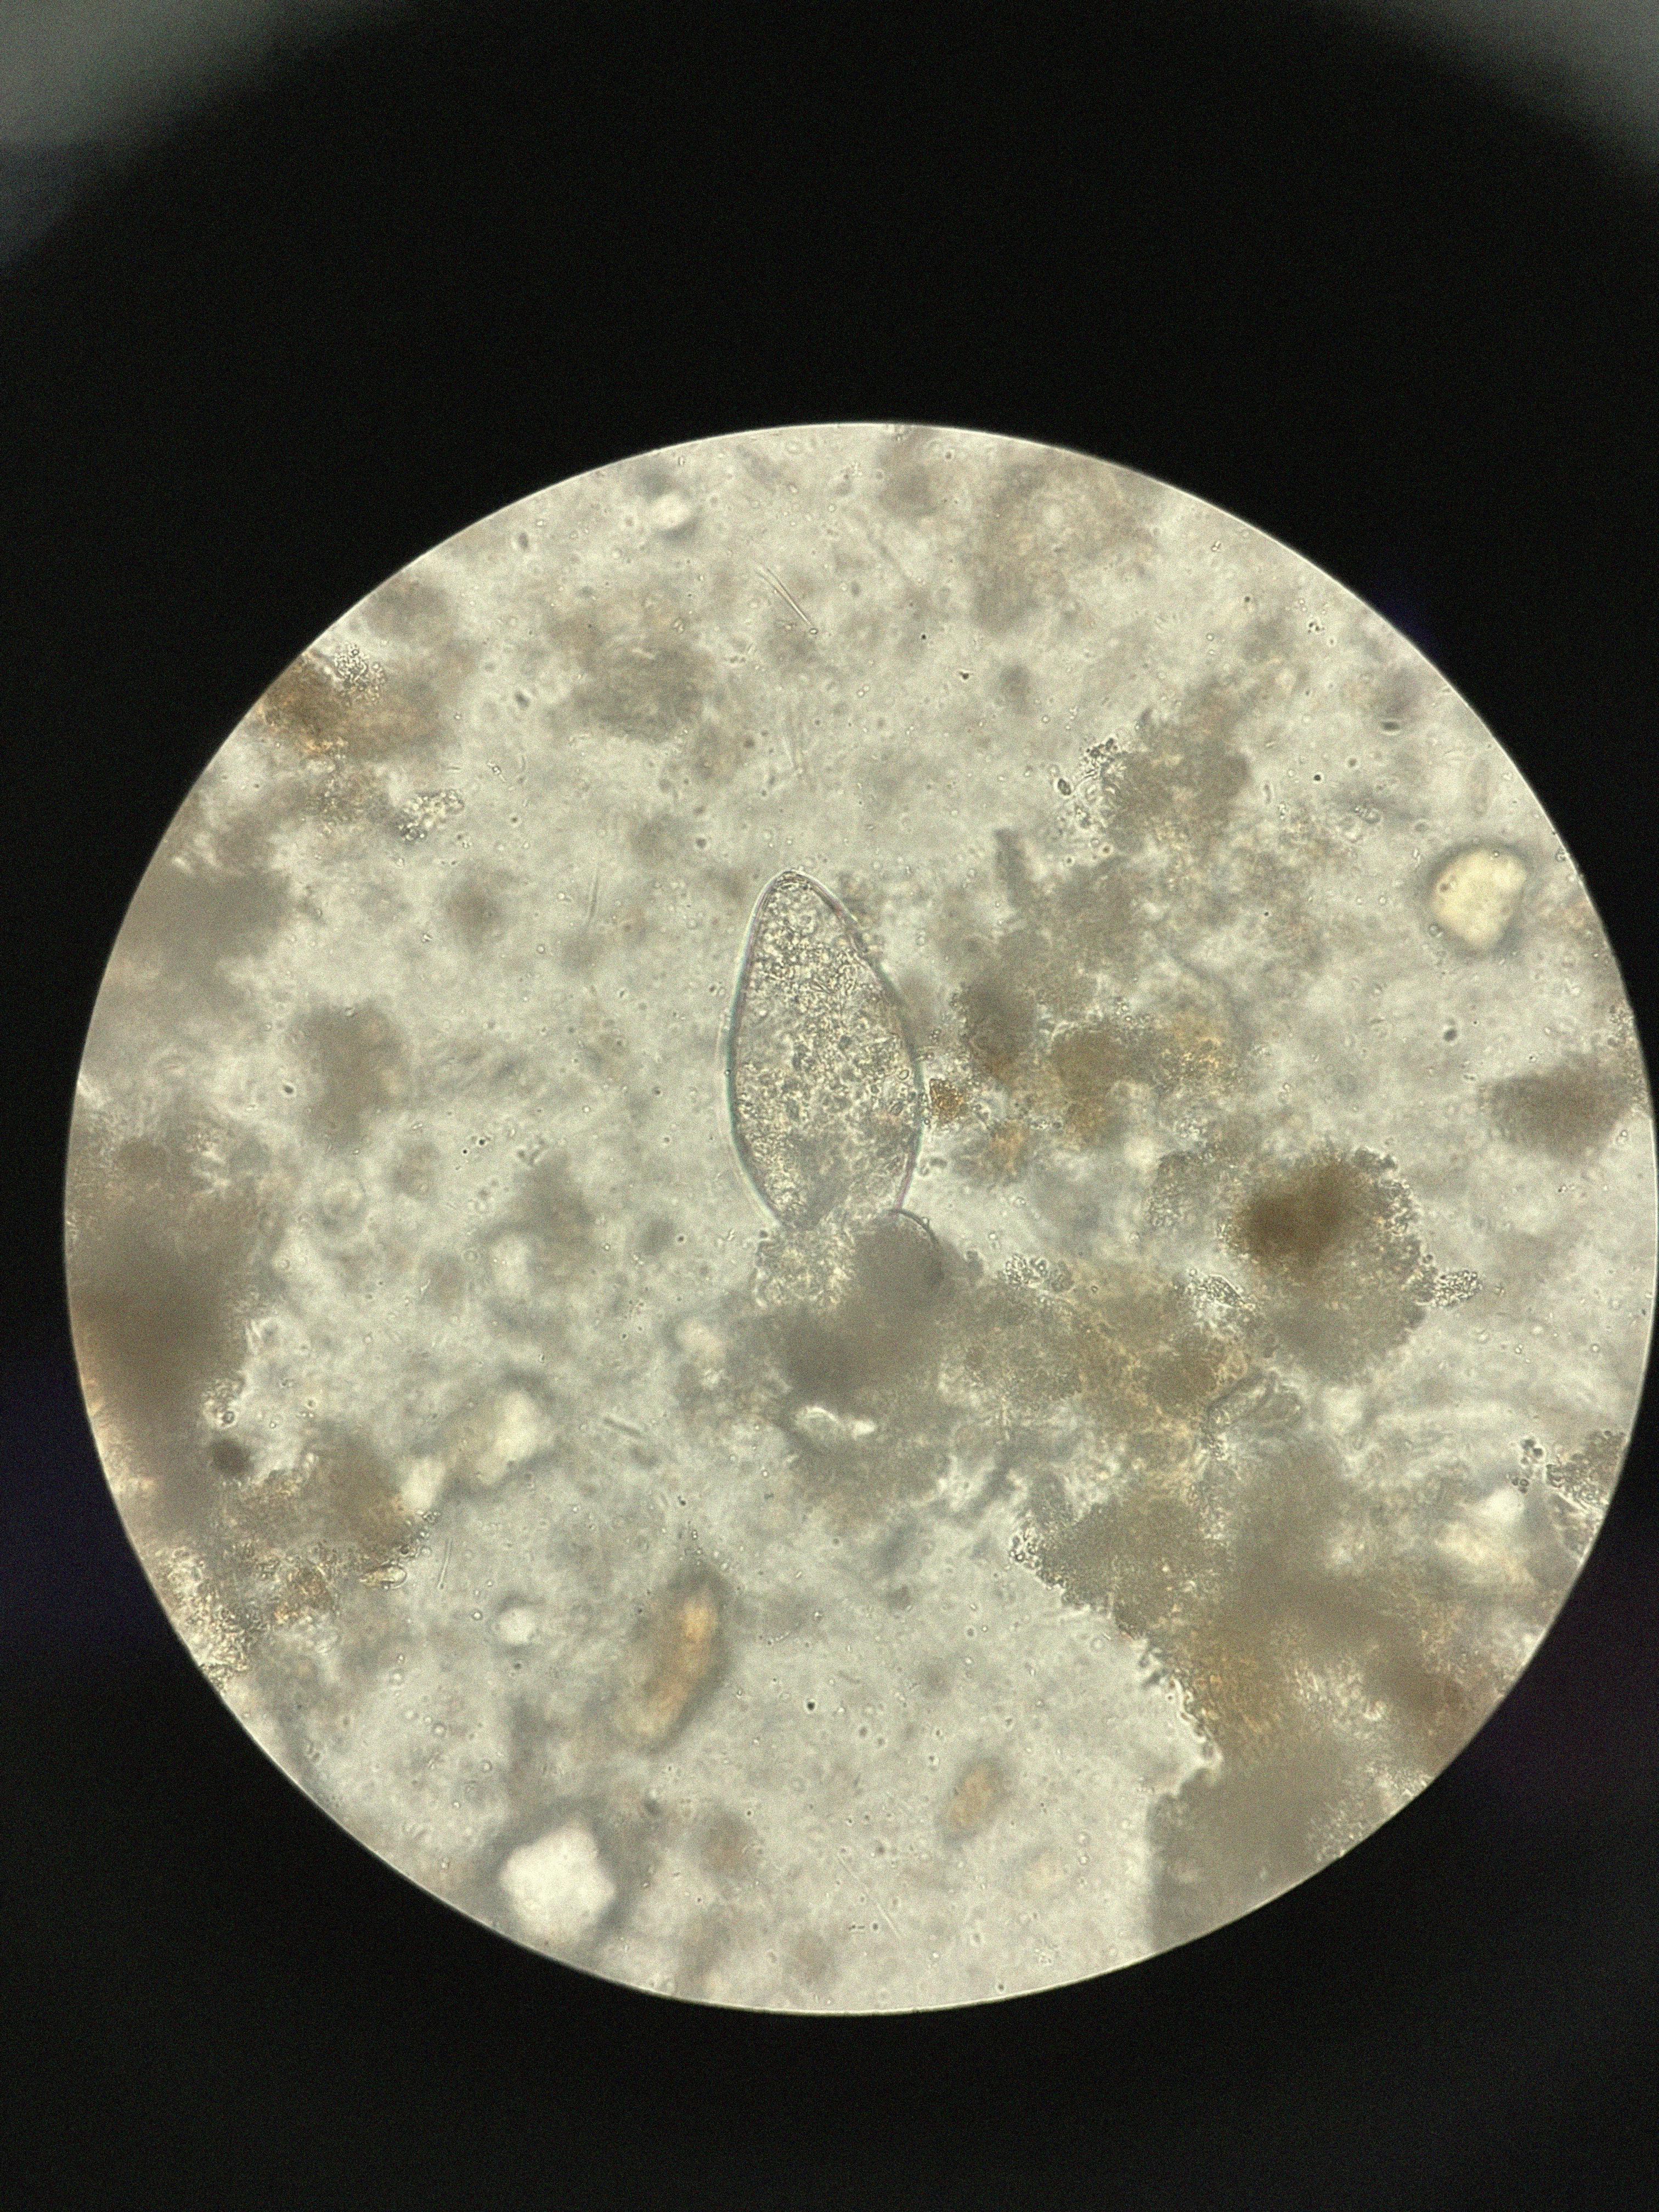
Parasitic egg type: Fasciolopsis buski